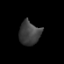
Tissue: prostate
Cell type: T cells
Senescence score: 0.2753
Nuclear area (px): 488
Mean DAPI intensity: 63.102